Field crop: maize
Growth stage: 1
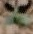
Species: datura